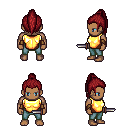
a pixel art fantasy rpg character, male body template, human, dark skin, gold chest armor, teal pants, brunette long topknot hairstyle, cloth bracers, dagger, four views (front, back, left, right), 2x2 character sprite sheet, small pixel art, hard edges, no anti-aliasing